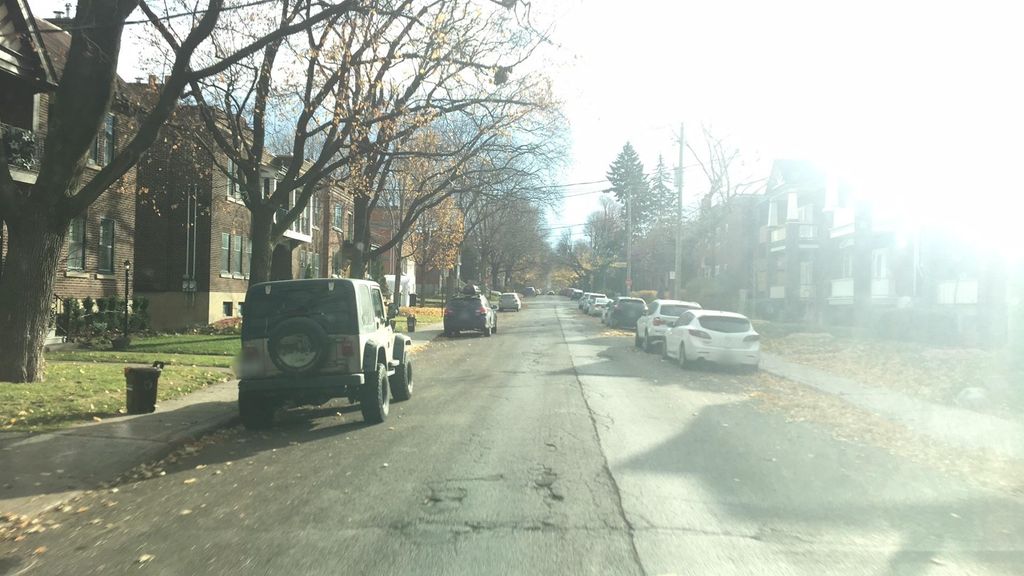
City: montreal